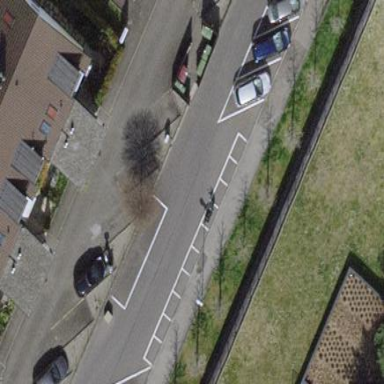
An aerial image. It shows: Motorcycle parking area with designated surface.